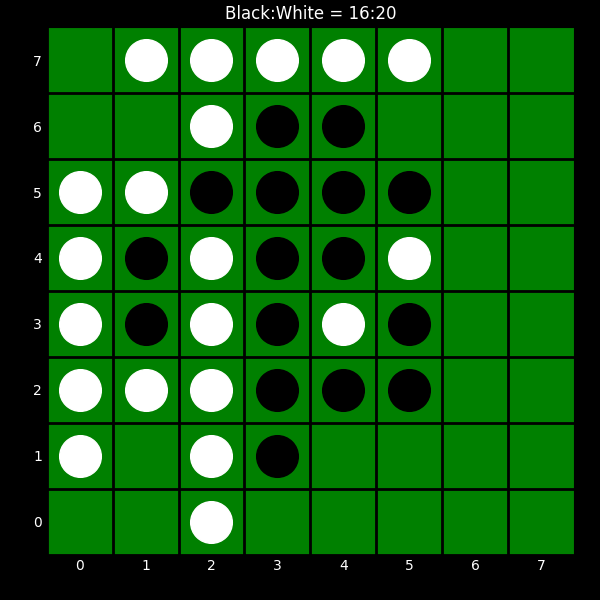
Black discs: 16
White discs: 20